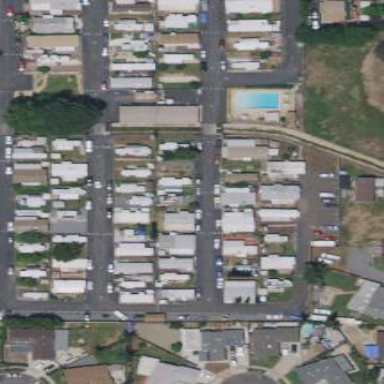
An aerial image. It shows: Residential area designated as trailer park.